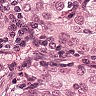
Metastatic tissue present: yes